【题型】解答题　【知识点】解析几何　【难度】easy
已知抛物线 $C_1: y^2=2px(p>0)$ 与双曲线 $C_2: y = \frac{-1}{x}$ 相交于点 $R(x_0, y_0)$.

(1) 若 $y_0 = -2$, 求抛物线 $C_1$ 的准线方程;

(2) 记直线 $l: y=kx+b$ 与 $C_1, C_2$ 分别切于点 $M, N$, 当 $p$ 变化时, 求证: $\triangle RMN$ 的面积为定值, 并求出该定值.
【解答】
【解】 (1) 由 $y_0 = \frac{-1}{x_0} = -2$, 得 $x_0 = \frac{1}{2}$, 将其代入 $y^2=2px$, 得 $p=4$,

所以抛物线 $C_1$ 的方程为 $y^2=8x$, 其准线方程为 $x=-2$.

(2) 由 $\begin{cases} y^2 = 2px \\ y = kx+b \end{cases}$, 得 $k^2x^2 + (2kb-2p)x + b^2 = 0$,

由直线 $l$ 与 $C_1$ 相切, 得 $\Delta_1 = 4(kb-p)^2 - 4k^2b^2 = 0$, 解得 $2kb=p$, 切点 $M(\frac{b}{k}, 2b)$,

由 $\begin{cases} y = -\frac{1}{x} \\ y = kx+b \end{cases}$, 得 $kx^2 + bx + 1 = 0$,

由直线 $l$ 与 $C_2$ 相切, 得 $\Delta_2 = b^2 - 4k = 0$, 解得 $4k=b^2$, 切点 $N(-\frac{b}{2k}, \frac{b}{2})$,

于是 $b = \sqrt[3]{2p}, k = \frac{(\sqrt[3]{2p})^2}{4}$, 令 $t = \sqrt[3]{2p} > 0$, 则直线 $l$ 的方程为 $y = \frac{t^2}{4}x + t$,

点 $M(\frac{4}{t}, 2t), N(-\frac{2}{t}, \frac{t}{2})$, 由 $\begin{cases} y^2 = 2px \\ xy = -1 \end{cases}$, 得 $R(\frac{1}{t^2}, -t)$,

所以 $|MN| = \sqrt{(\frac{4}{t} + \frac{2}{t})^2 + (2t - \frac{t}{2})^2} = \sqrt{\frac{144 + 9t^4}{4t^2}} = \frac{3\sqrt{16 + t^4}}{2t}$,

点 $R$ 到直线 $l$ 的距离为 $h = \frac{|\frac{t^2}{4} \cdot \frac{1}{t^2} + t + t|}{\sqrt{1 + (\frac{t^2}{4})^2}} = \frac{\frac{9t}{4}}{\frac{\sqrt{16 + t^4}}{4}} = \frac{9t}{\sqrt{16 + t^4}}$,

所以 $S_{\triangle RMN} = \frac{1}{2} |MN| \cdot h = \frac{1}{2} \cdot \frac{3\sqrt{16+t^4}}{2t} \cdot \frac{9t}{\sqrt{16+t^4}} = \frac{27}{4}$,

所以 $\triangle RMN$ 的面积为定值, 该定值为 $\frac{27}{4}$.
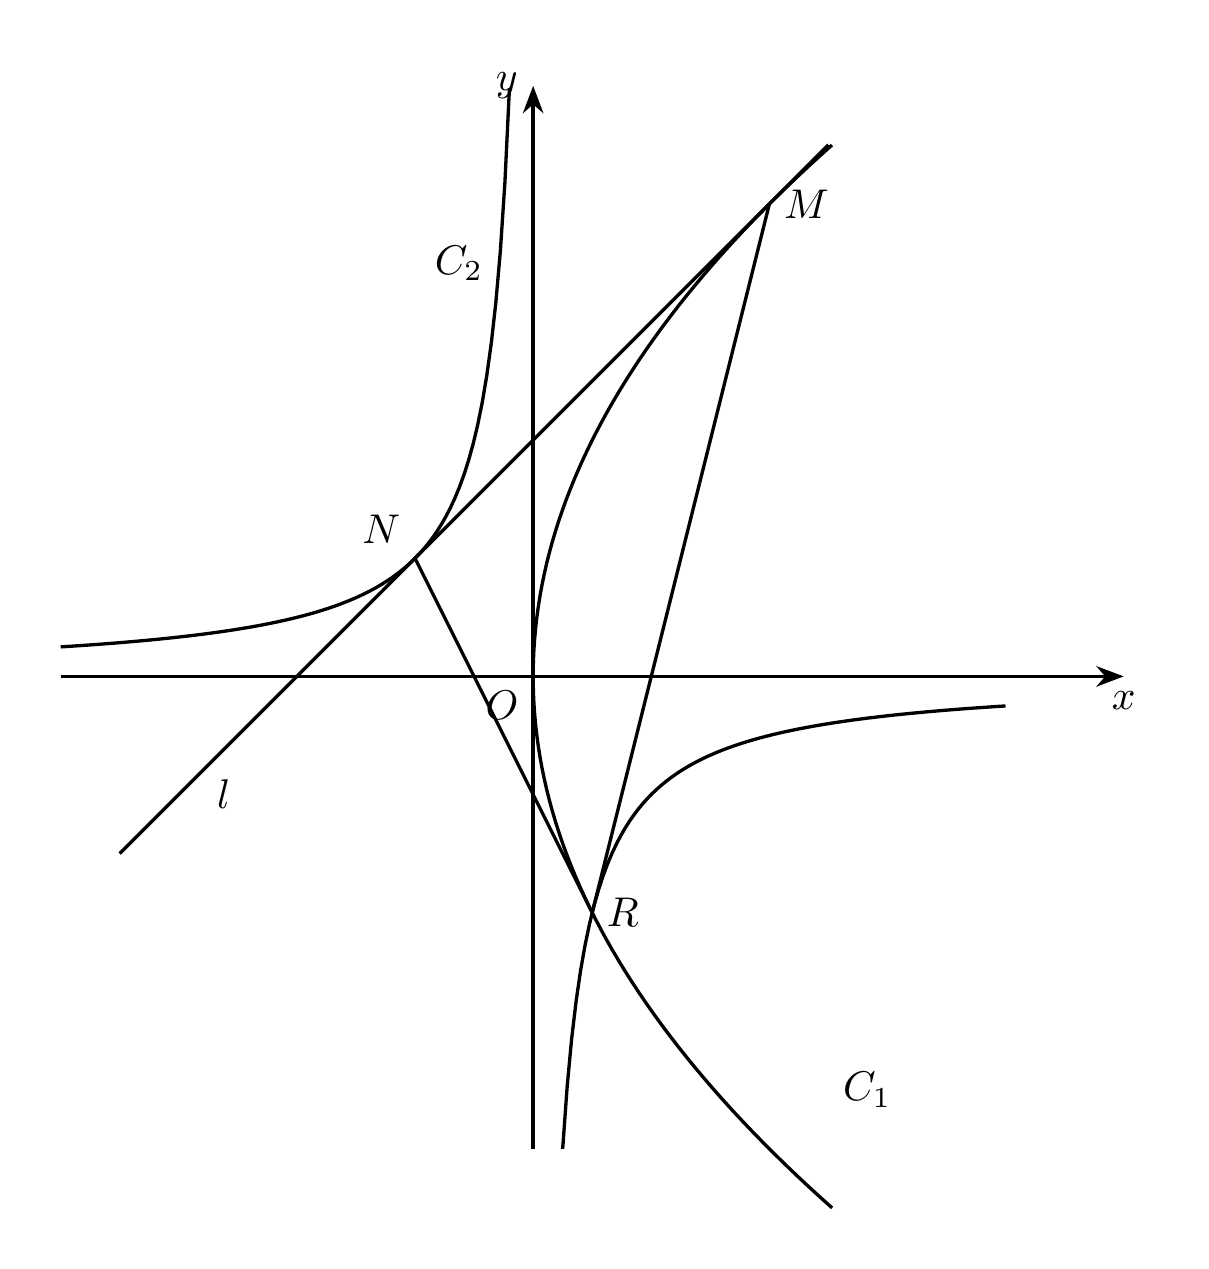